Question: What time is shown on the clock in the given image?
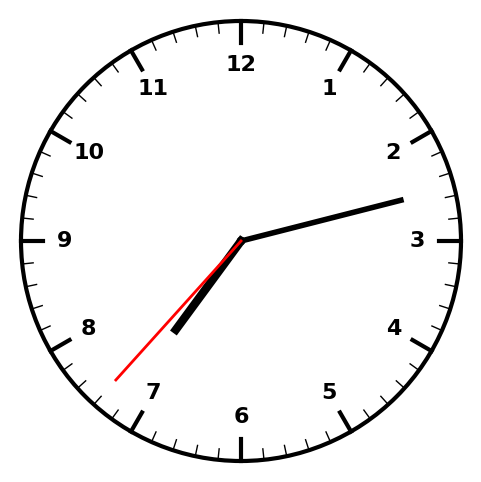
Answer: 07:12:37